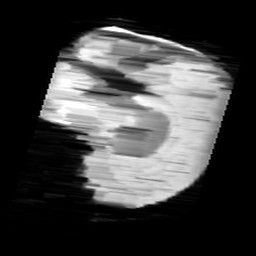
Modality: minIP
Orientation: sagittal
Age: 10
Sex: female
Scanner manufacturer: siemens
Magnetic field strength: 3 T
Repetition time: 0.027 s
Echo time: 0.02 s